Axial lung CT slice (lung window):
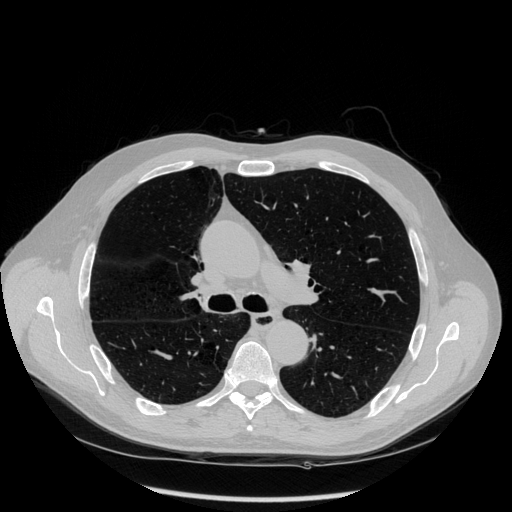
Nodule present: no